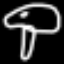
Label: mushroom